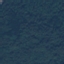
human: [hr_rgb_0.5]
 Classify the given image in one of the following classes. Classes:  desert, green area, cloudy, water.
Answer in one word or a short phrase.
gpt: green area